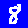
Digit: 8